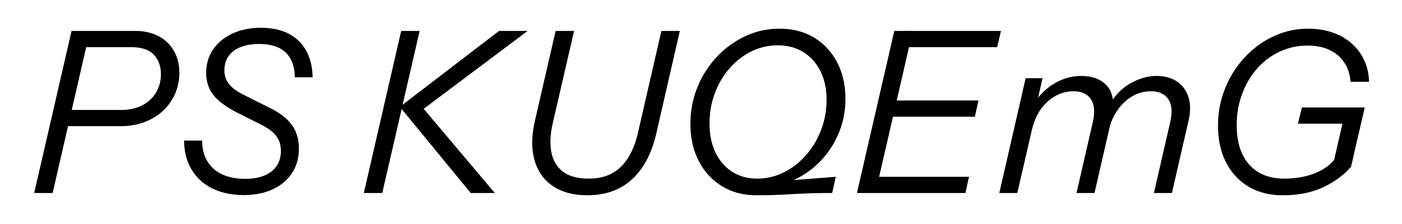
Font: InstrumentSans-Italic_Italic